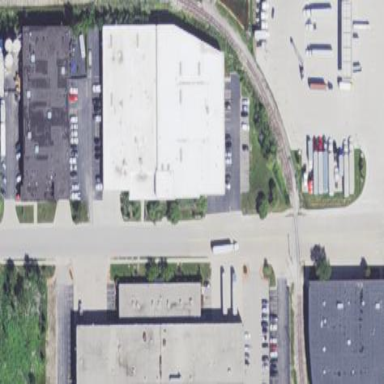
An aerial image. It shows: Industrial building.